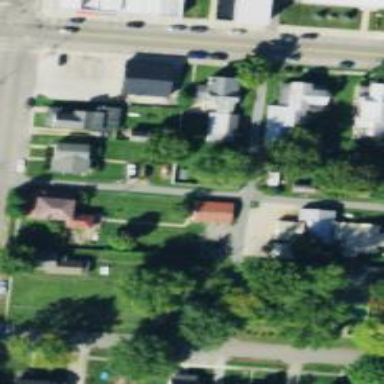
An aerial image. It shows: Alley classified as service road.